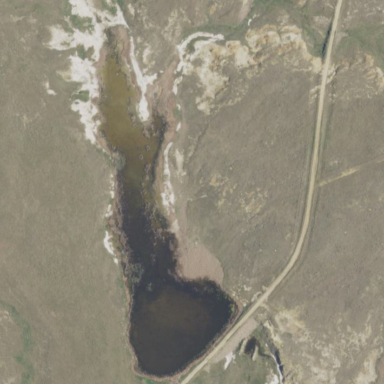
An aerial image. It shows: Reservoir.